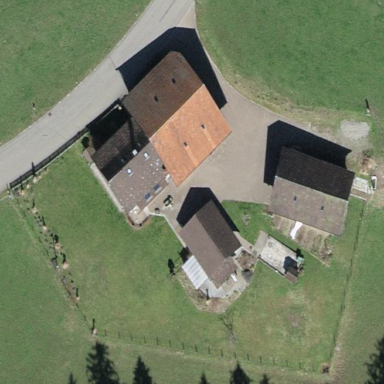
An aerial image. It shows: Farmyard area.